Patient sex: M
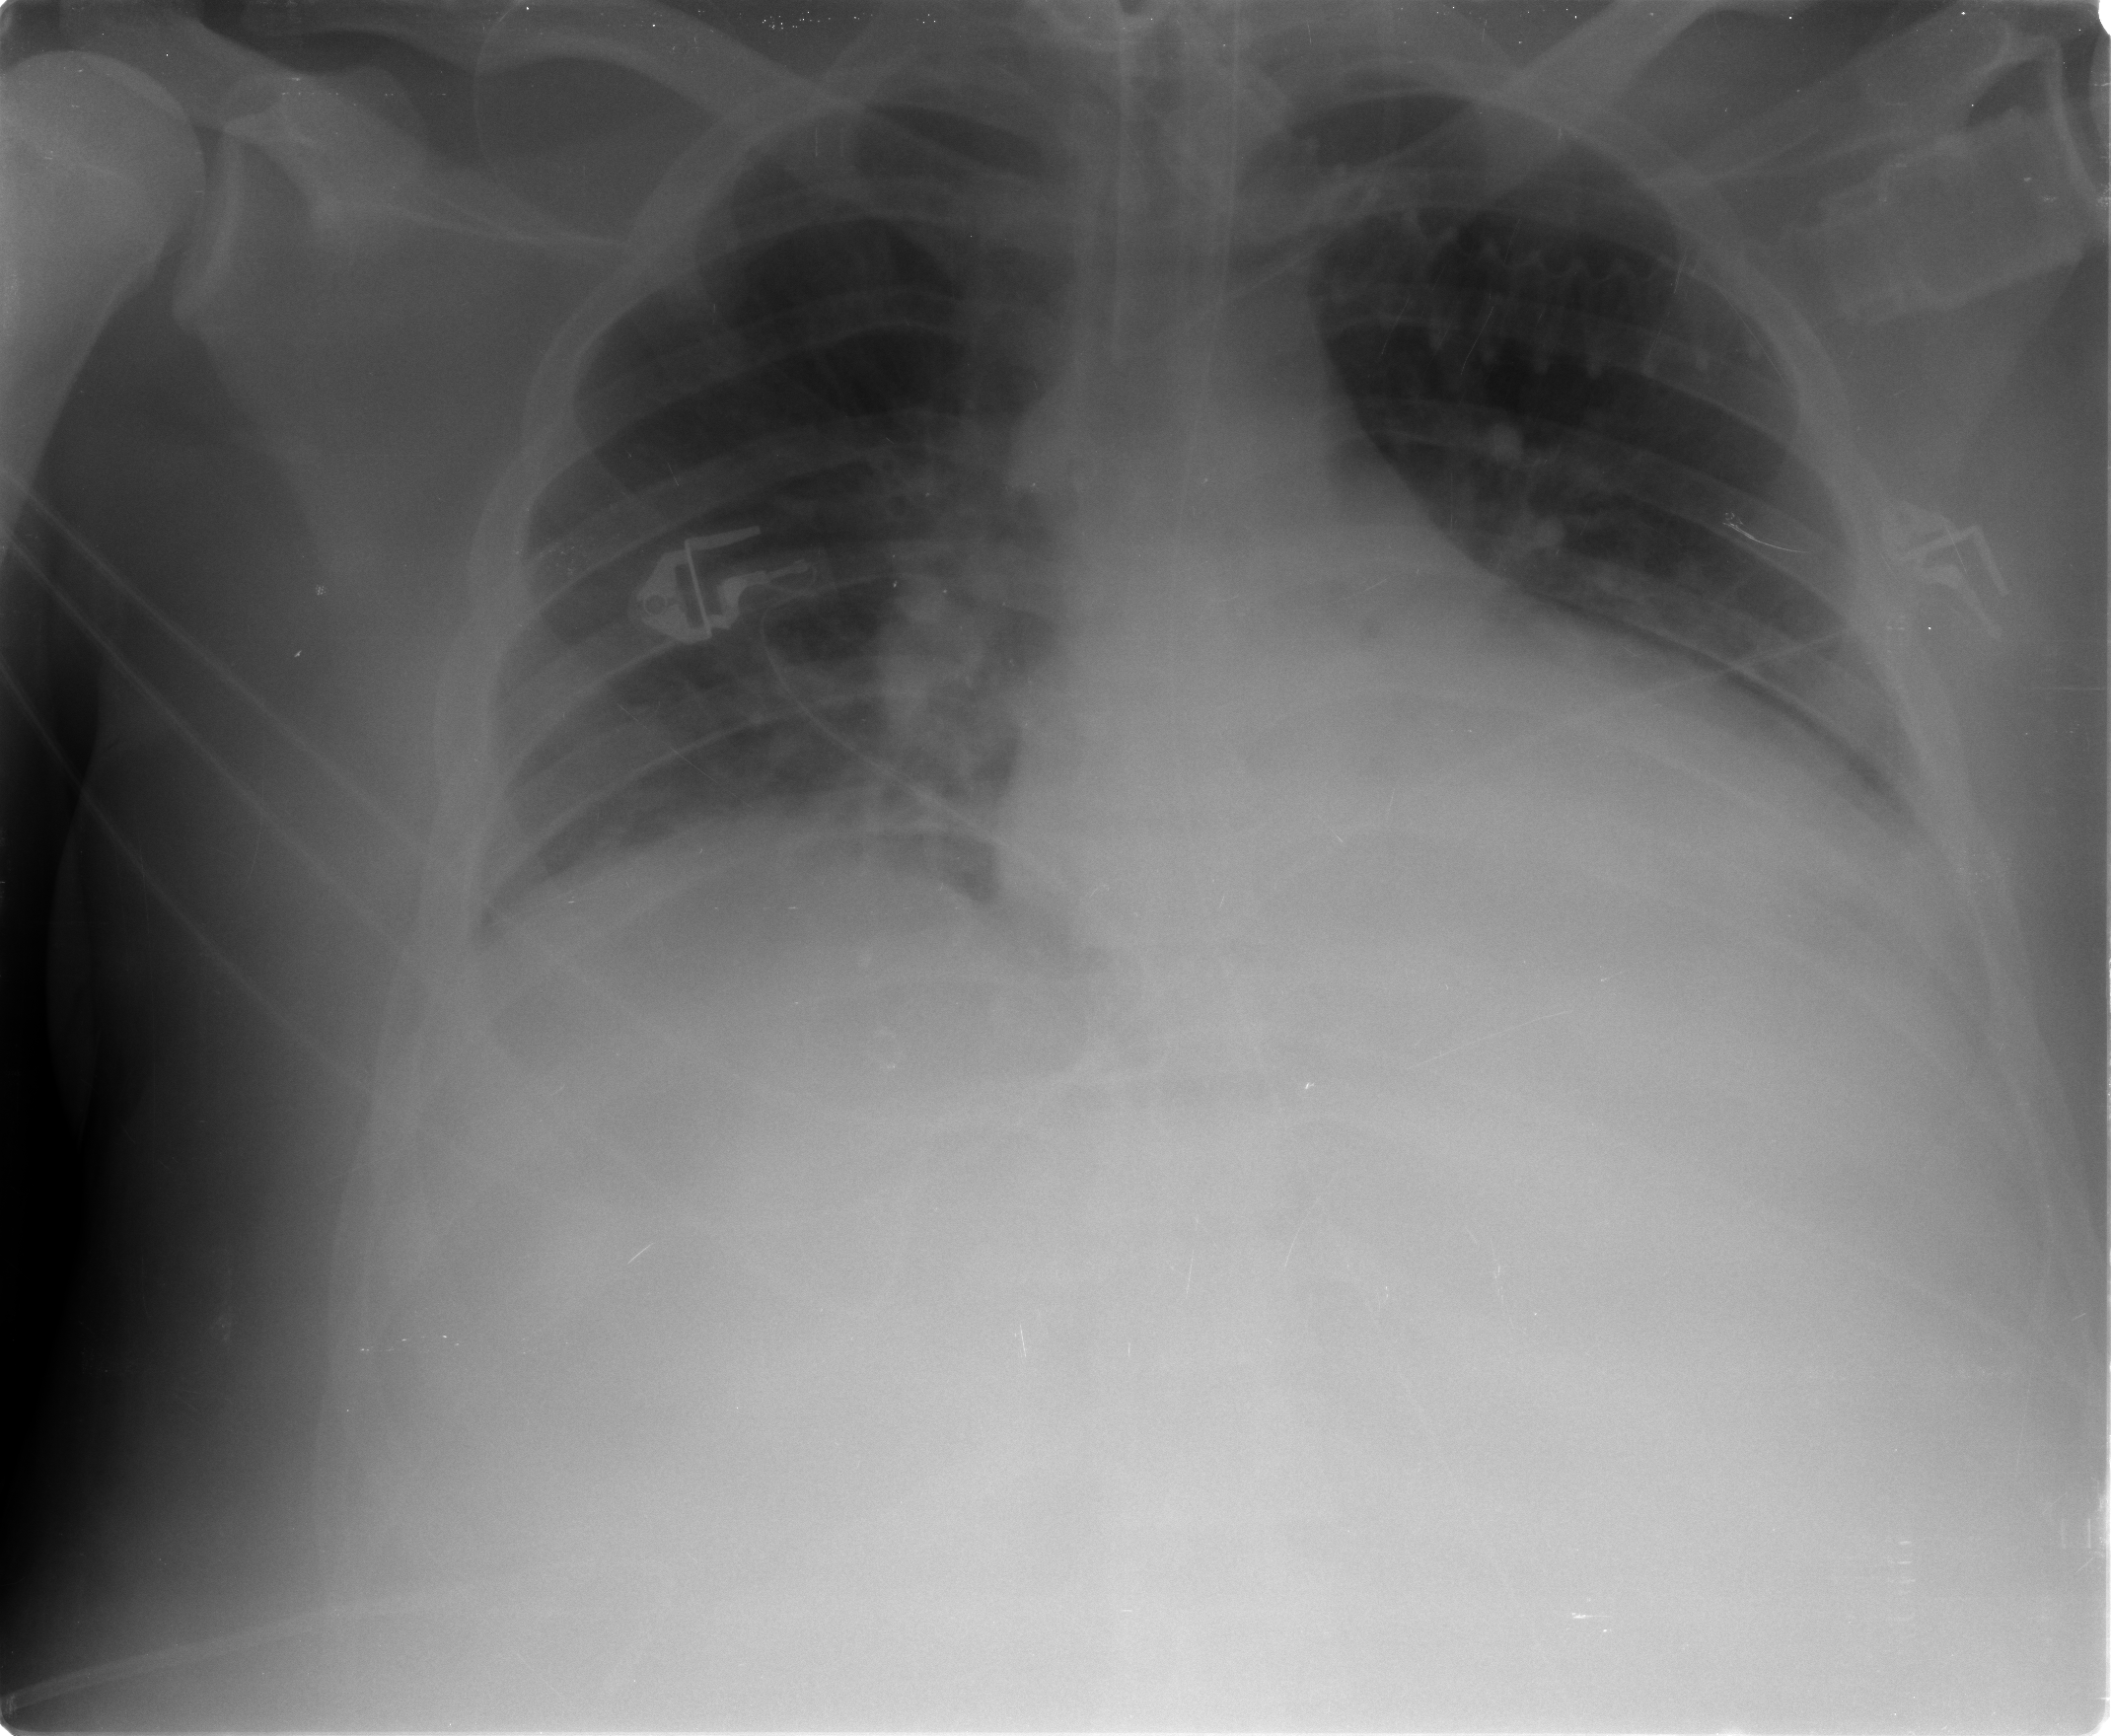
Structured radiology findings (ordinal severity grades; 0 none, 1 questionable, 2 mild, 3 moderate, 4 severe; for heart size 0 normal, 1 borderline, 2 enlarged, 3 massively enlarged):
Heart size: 2
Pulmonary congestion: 2
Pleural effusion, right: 3
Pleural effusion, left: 2
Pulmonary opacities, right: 1
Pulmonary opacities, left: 1
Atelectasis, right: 2
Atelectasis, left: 1